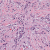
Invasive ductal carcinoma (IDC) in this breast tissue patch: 1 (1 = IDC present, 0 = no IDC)